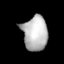
Tissue: lung
Cell type: Epithelial cells
Senescence score: 0.5885
Nuclear area (px): 840
Mean DAPI intensity: 184.962